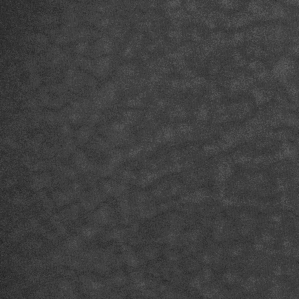
Label: frost